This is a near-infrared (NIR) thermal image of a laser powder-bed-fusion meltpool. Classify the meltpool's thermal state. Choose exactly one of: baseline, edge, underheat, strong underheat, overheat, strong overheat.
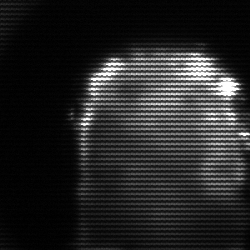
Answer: baseline